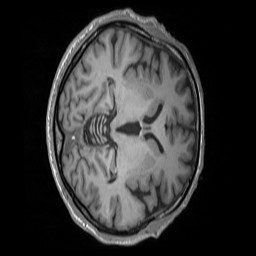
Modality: T1w
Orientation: axial
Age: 72
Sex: male
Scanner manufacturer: siemens
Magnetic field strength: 3 T
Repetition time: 1.55 s
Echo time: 0.00234 s